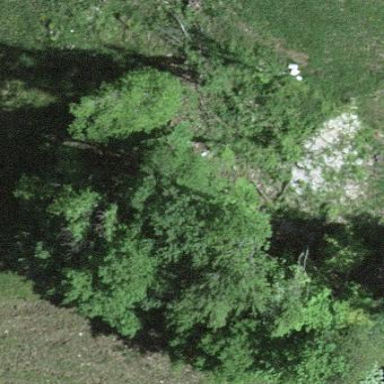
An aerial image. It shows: Deciduous broadleaved forest.